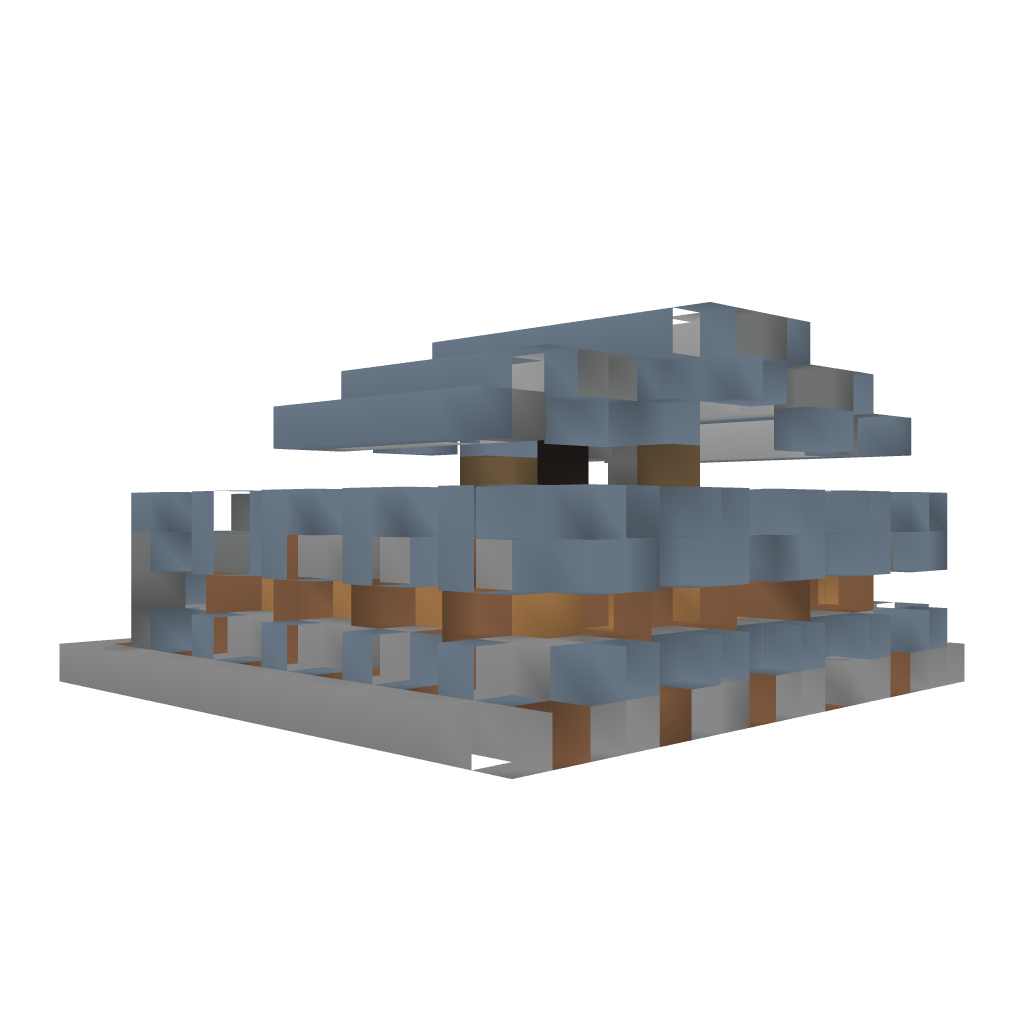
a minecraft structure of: DarkHouse #1